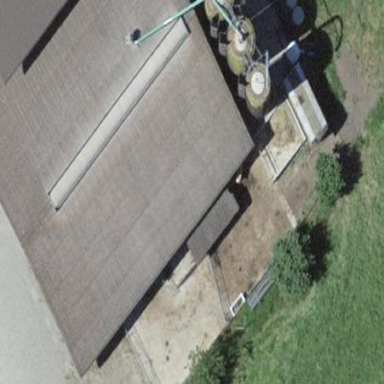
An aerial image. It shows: Rural barn.